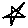
Label: star